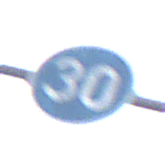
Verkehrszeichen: VorgeschriebeneMindestgeschwindigkeit
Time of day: MorningAfternoon
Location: Outdoor (Suburban)
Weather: Overcast
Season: NotSpecified
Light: Natural